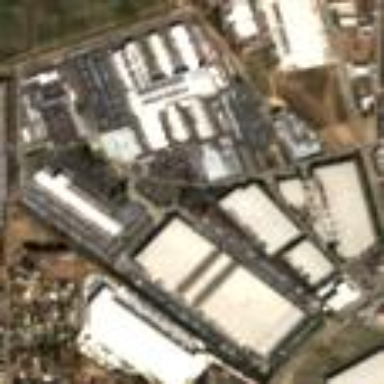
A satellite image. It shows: Industrial area.